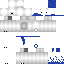
A female skeleton skin with pale skin, wearing white bald dressed in a blue hoodie and black pants, featuring a closed mouth.